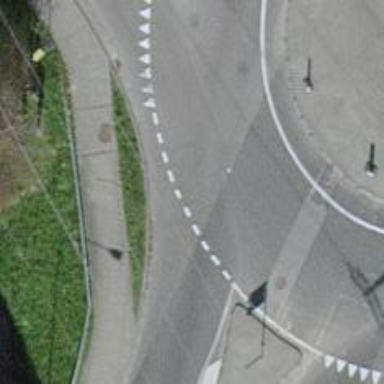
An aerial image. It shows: Primary highway intersecting roundabout.